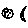
Label: moon